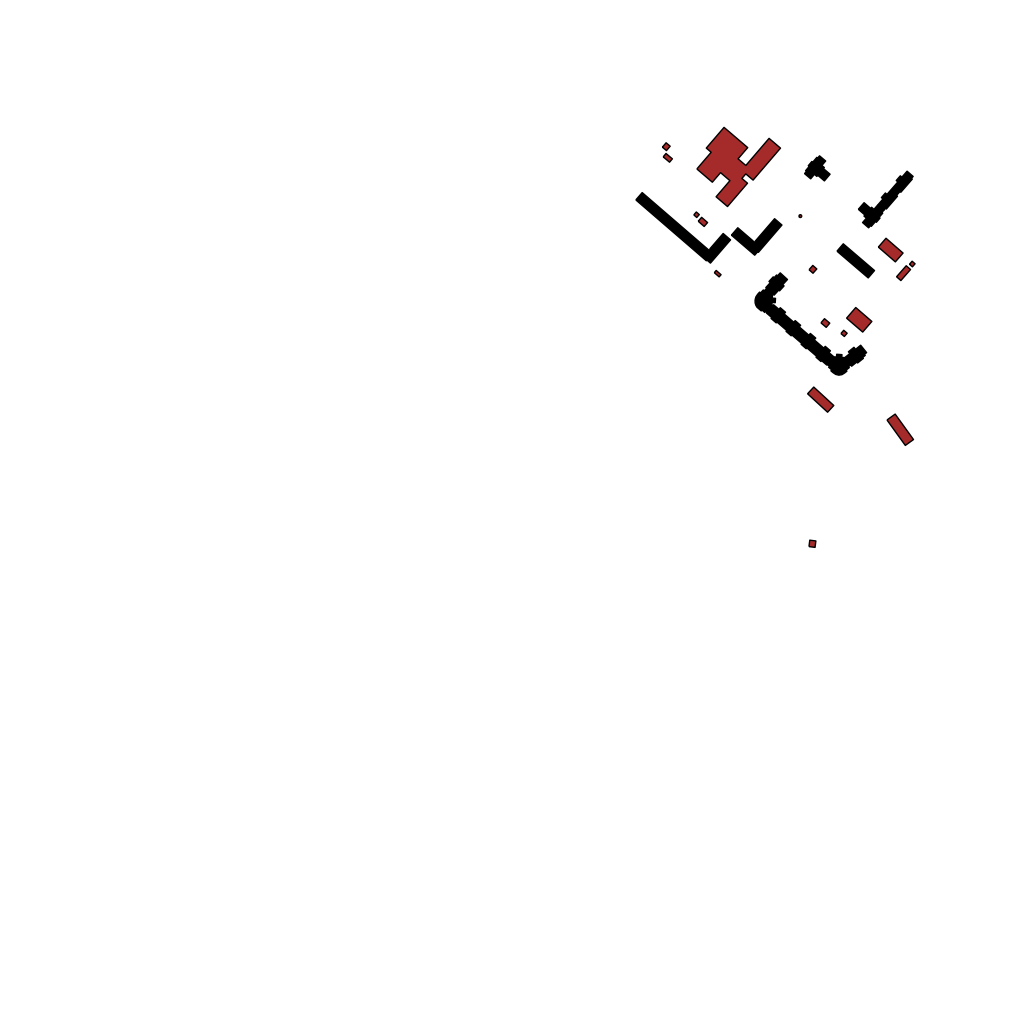
Tags: overhead vector_map, business, recreation, residential, special, modern, high_rise, individual_rise, low_rise, density_2, Building, Facility, 1.0 km²